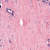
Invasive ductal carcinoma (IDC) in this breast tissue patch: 1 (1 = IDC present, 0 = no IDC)